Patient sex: M
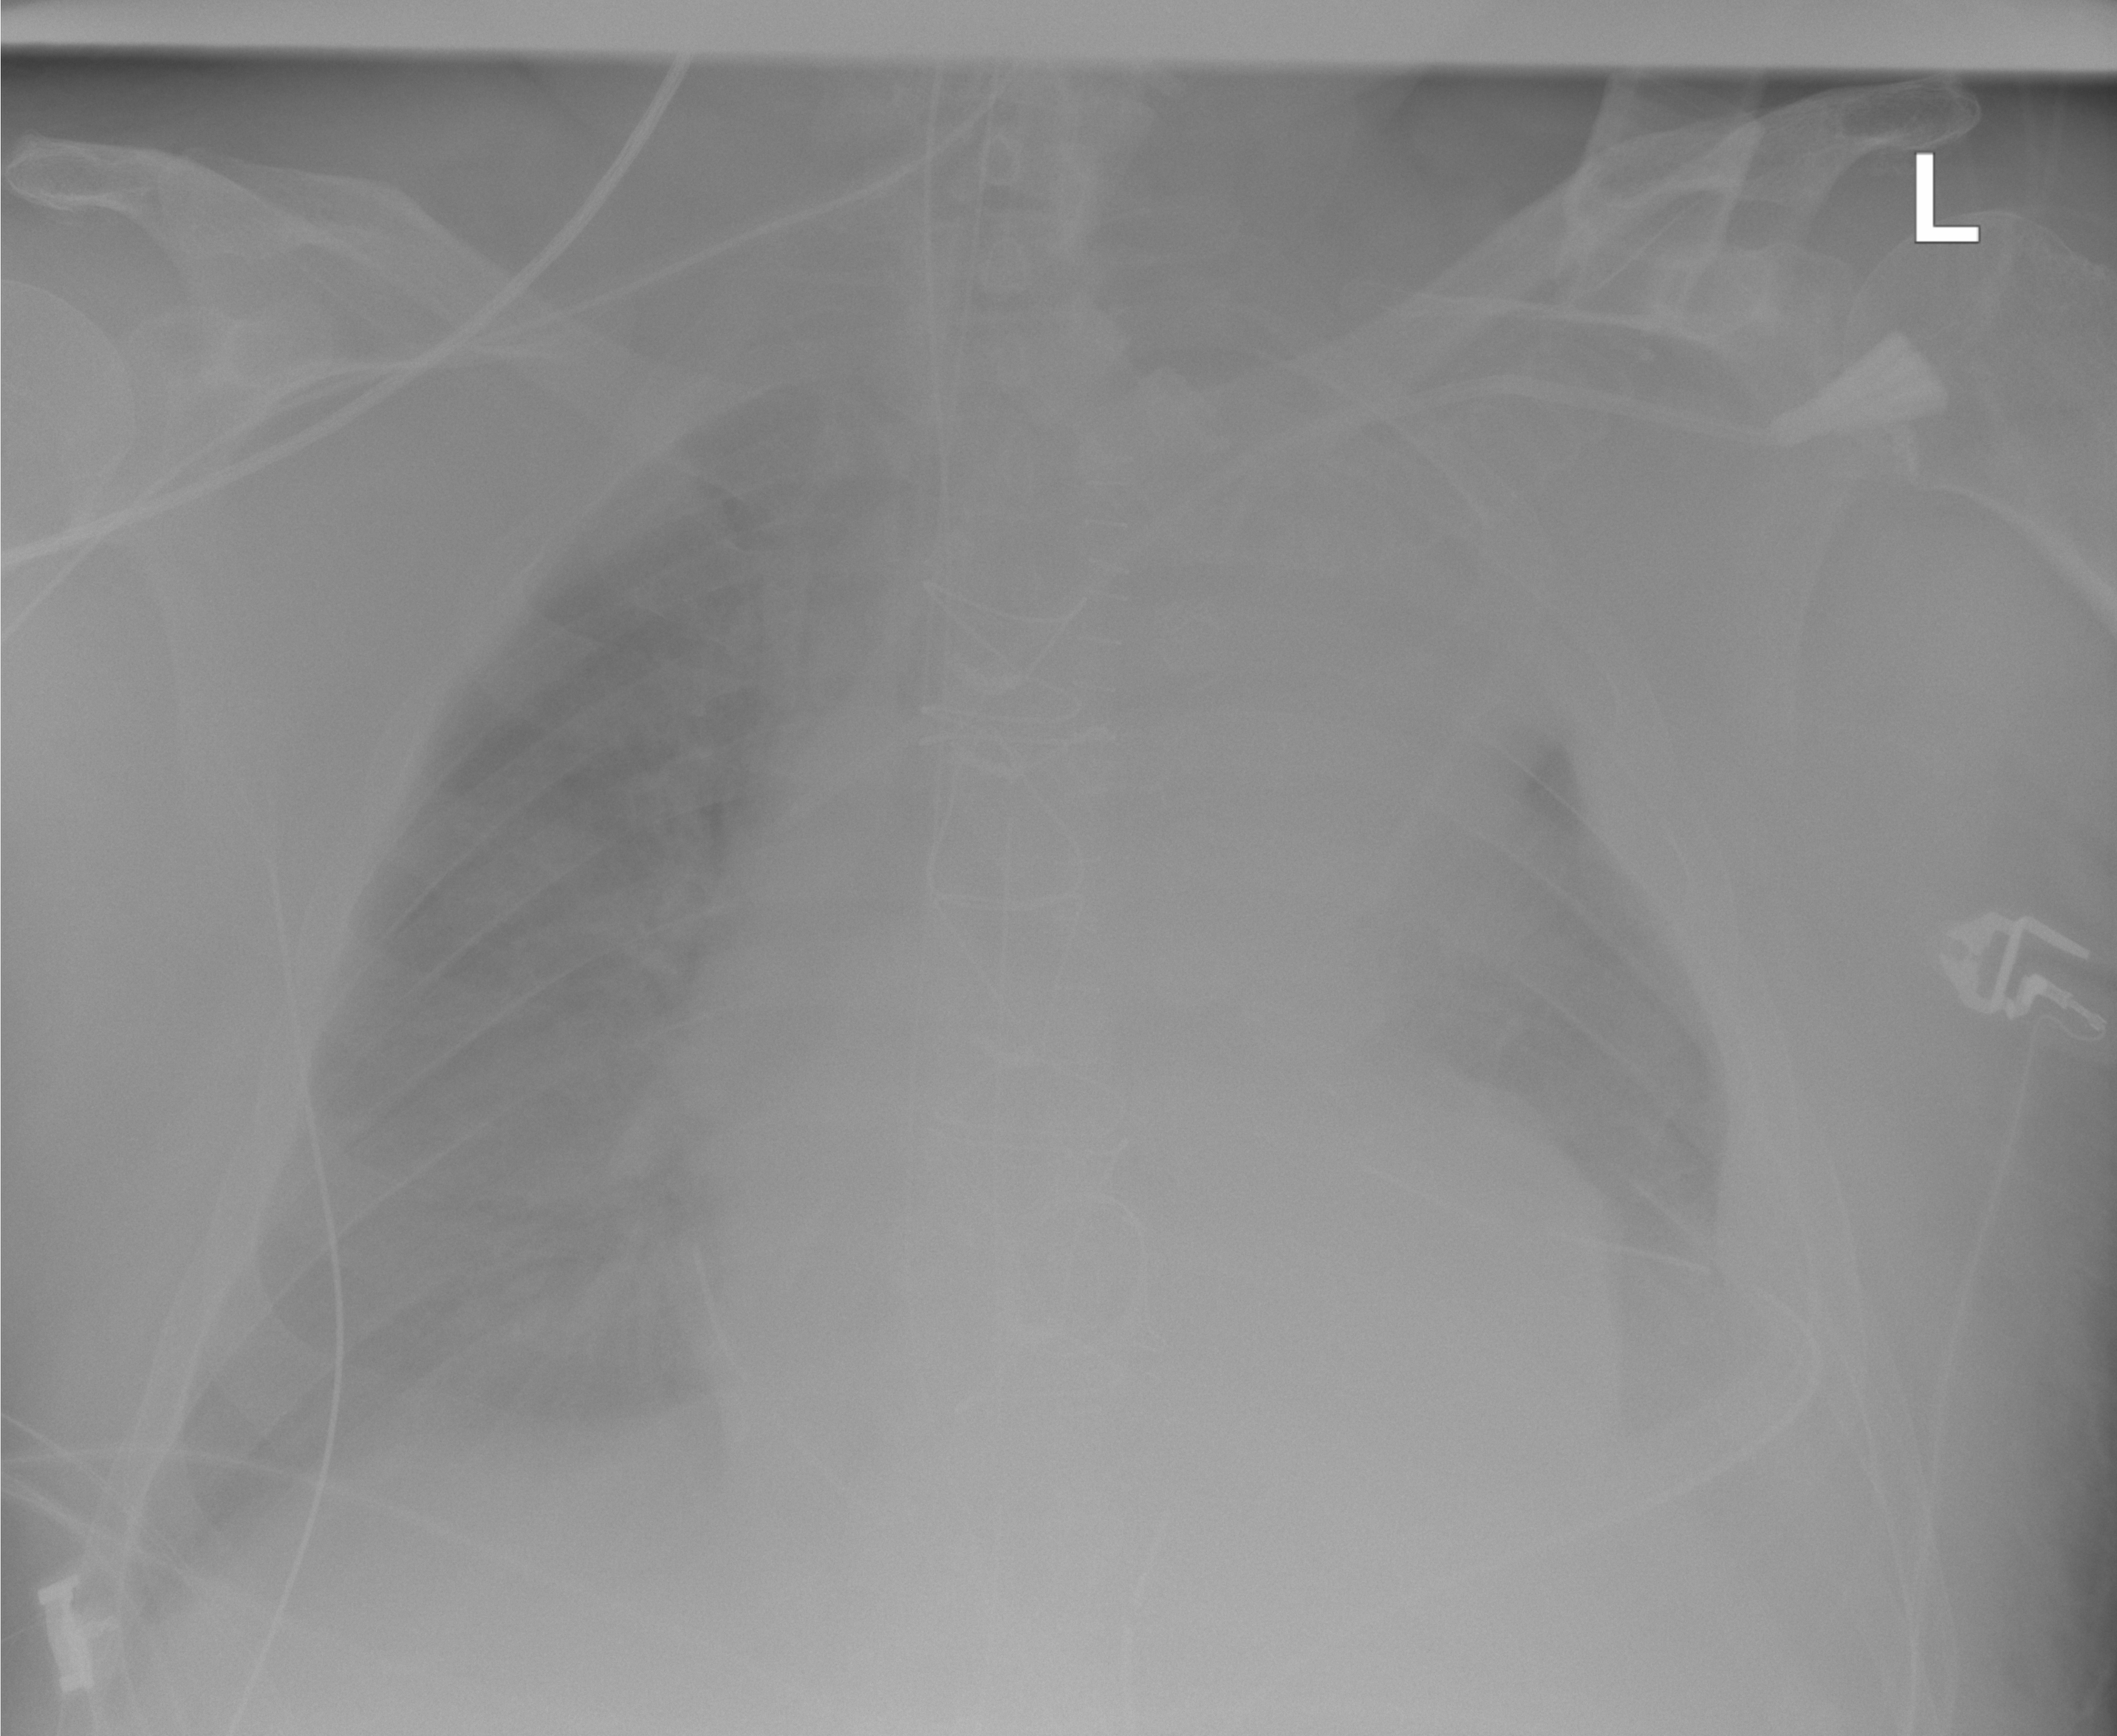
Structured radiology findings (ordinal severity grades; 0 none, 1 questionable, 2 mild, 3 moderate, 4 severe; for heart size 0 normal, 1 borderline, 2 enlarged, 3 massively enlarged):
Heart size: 0
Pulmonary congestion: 2
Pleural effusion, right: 2
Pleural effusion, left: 3
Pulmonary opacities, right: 2
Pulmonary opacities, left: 1
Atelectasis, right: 2
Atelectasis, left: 3